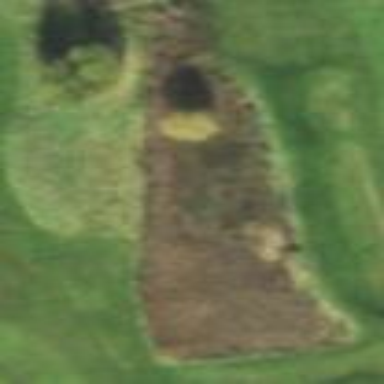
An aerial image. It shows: Golf rough area.